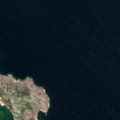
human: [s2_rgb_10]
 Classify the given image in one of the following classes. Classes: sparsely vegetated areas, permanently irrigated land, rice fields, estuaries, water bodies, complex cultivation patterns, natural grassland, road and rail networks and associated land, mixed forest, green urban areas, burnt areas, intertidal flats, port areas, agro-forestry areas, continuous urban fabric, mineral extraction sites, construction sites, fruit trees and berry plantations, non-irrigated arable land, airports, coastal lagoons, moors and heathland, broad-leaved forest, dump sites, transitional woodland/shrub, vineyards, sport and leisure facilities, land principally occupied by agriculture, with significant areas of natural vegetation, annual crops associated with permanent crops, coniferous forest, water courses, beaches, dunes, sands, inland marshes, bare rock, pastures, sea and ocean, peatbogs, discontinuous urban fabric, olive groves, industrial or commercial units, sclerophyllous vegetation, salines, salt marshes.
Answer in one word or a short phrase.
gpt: bare rock, sea and ocean